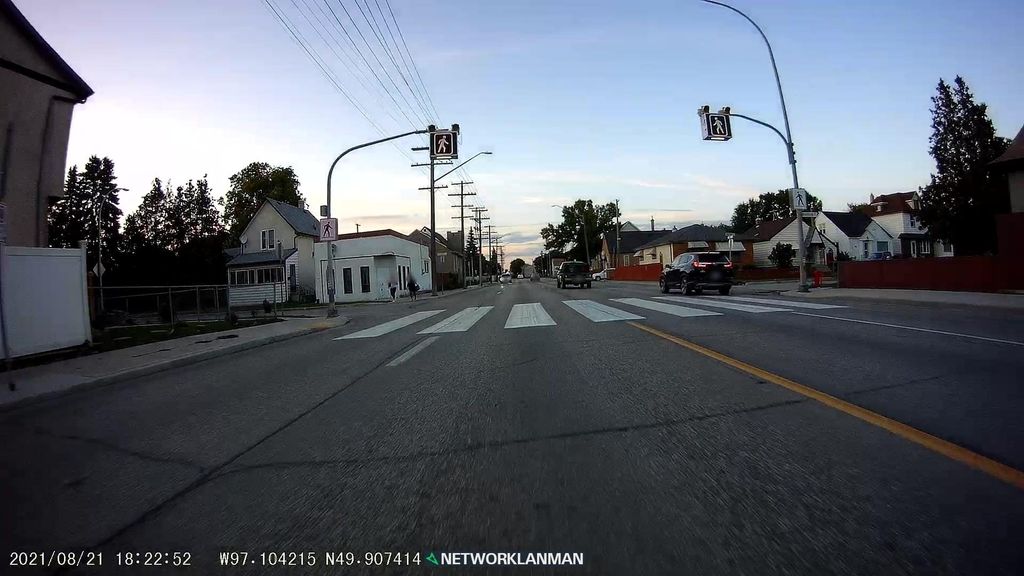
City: winnipeg